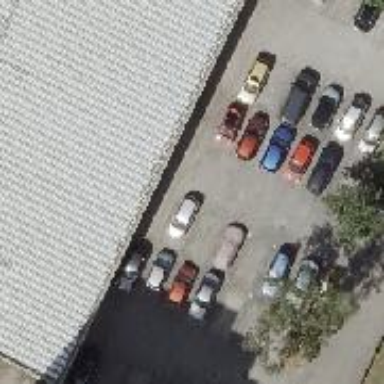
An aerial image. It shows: Parking aisle designated as service road.